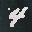
Label: 4